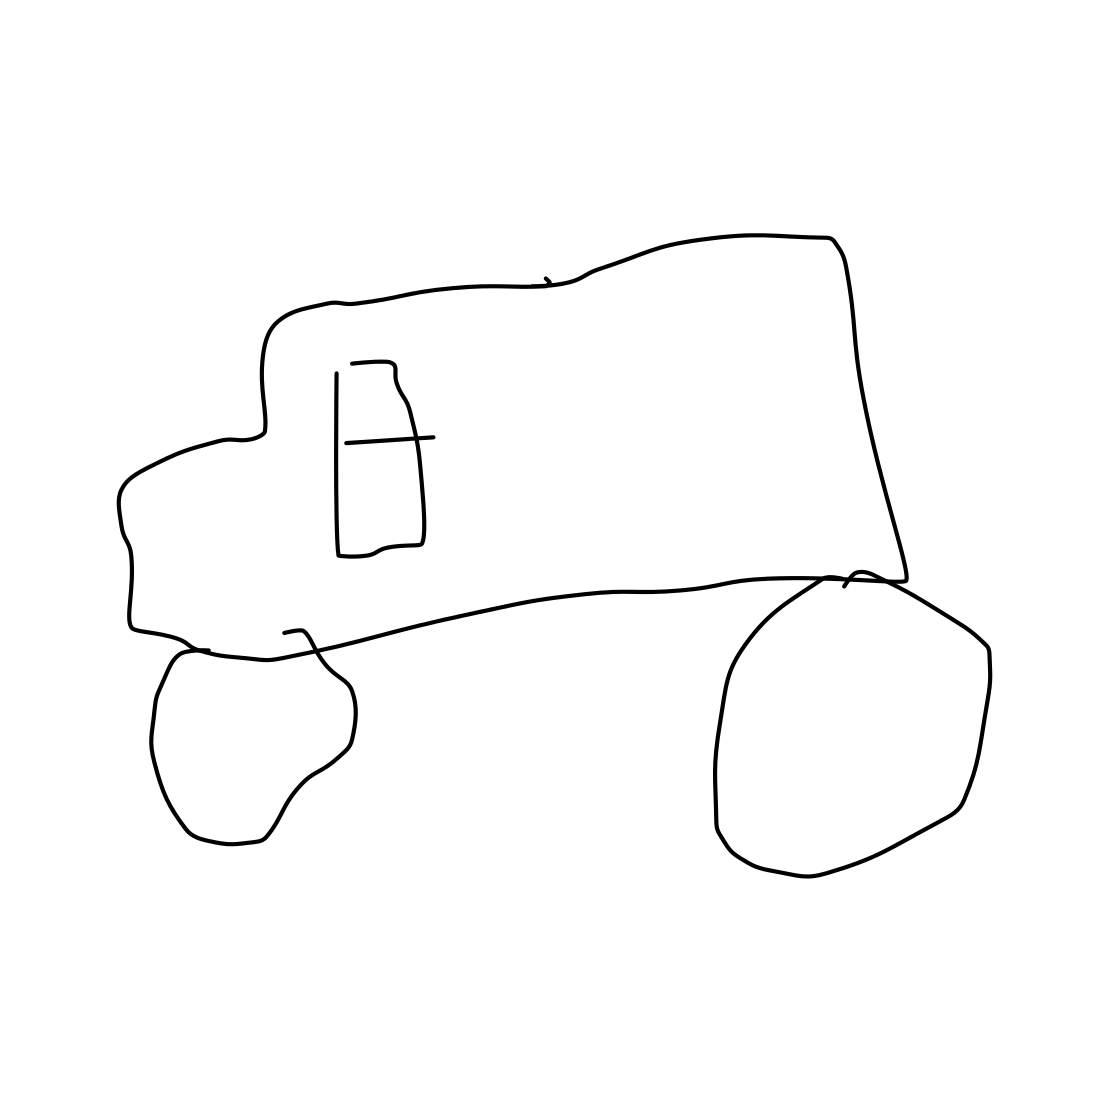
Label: van